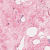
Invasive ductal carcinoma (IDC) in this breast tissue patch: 0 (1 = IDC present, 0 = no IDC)